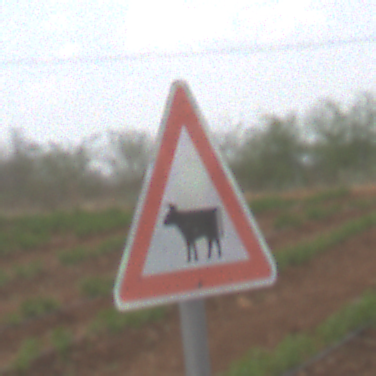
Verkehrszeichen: ViehtriebRechts
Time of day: Midday
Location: Outdoor (Nature)
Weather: PartlyCloudy
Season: NotSpecified
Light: Natural